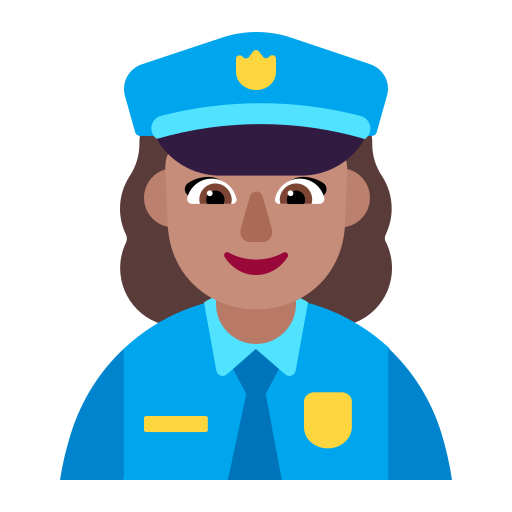
woman police officer flat